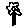
Label: flower